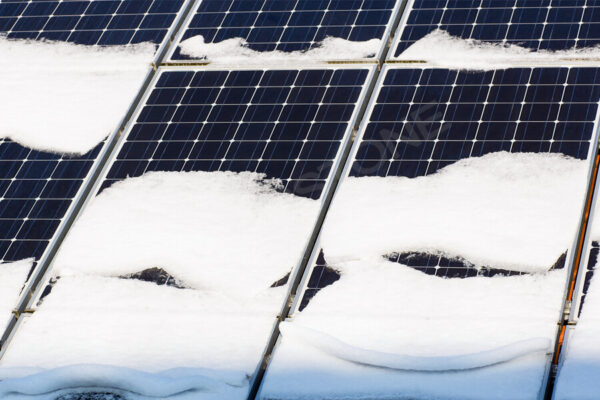
Label: Snow-Covered